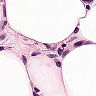
Metastatic tissue present: yes